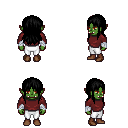
a pixel art fantasy rpg character, female body template, orc, green skin, maroon long-sleeve shirt, white pants, black unkempt hairstyle, white cloth bandages, brown shoes, four views (front, back, left, right), 2x2 character sprite sheet, small pixel art, hard edges, no anti-aliasing